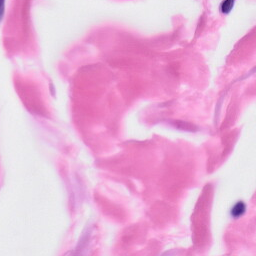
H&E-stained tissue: Skin